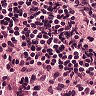
Metastatic tissue present: no